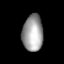
Tissue: lung
Cell type: Endothelial cells
Senescence score: 0.5539
Nuclear area (px): 747
Mean DAPI intensity: 156.648